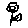
Label: flower